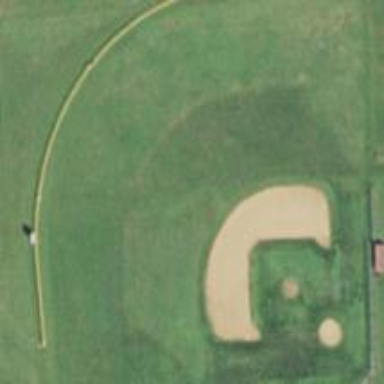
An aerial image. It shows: Baseball pitch for leisure land.